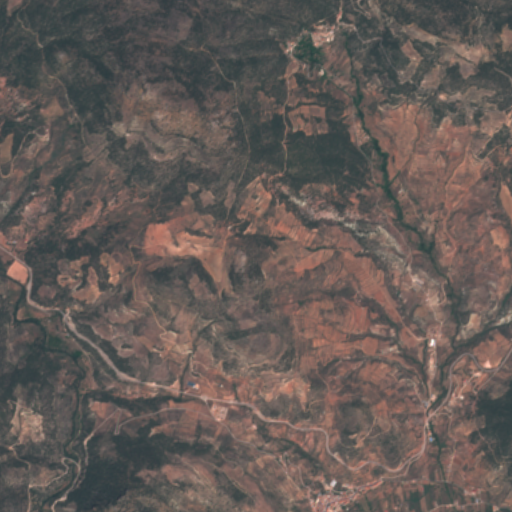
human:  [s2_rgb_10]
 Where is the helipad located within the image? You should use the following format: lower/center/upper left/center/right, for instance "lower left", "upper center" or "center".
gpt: The helipad is located in the lower right of the image.
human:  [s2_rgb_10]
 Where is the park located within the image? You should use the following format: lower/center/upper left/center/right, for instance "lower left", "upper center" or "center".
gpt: The park is located in the lower center of the image.
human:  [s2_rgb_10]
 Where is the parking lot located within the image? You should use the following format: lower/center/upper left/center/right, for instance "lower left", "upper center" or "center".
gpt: The parking lot is located in the lower center of the image.
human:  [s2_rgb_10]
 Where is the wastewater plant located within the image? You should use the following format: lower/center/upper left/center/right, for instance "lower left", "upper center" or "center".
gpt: The wastewater plant is located in the lower right of the image.
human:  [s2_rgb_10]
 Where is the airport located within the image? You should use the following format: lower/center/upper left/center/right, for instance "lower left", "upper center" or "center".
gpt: There is no airport in the image.